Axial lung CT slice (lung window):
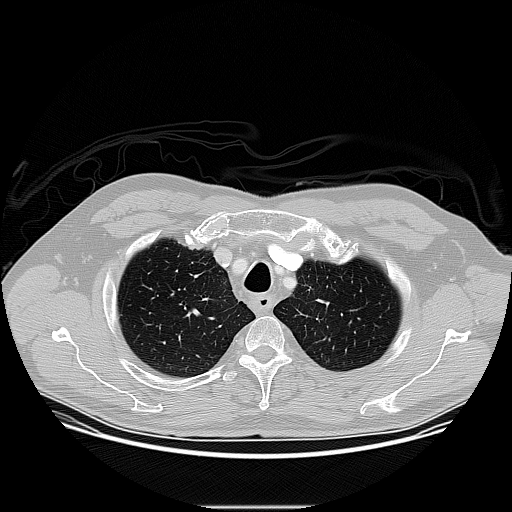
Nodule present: no